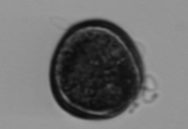
Label: Prorocentrum